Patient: sex M, age 60
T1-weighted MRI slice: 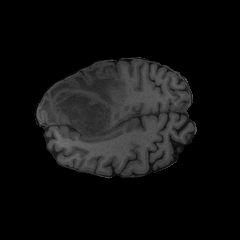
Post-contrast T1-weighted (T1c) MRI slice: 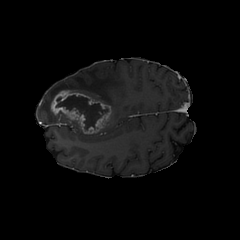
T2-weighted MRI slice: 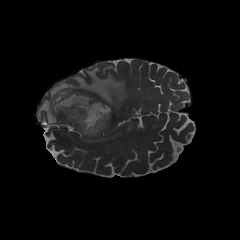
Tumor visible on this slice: yes
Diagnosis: Glioblastoma, IDH-wildtype
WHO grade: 4